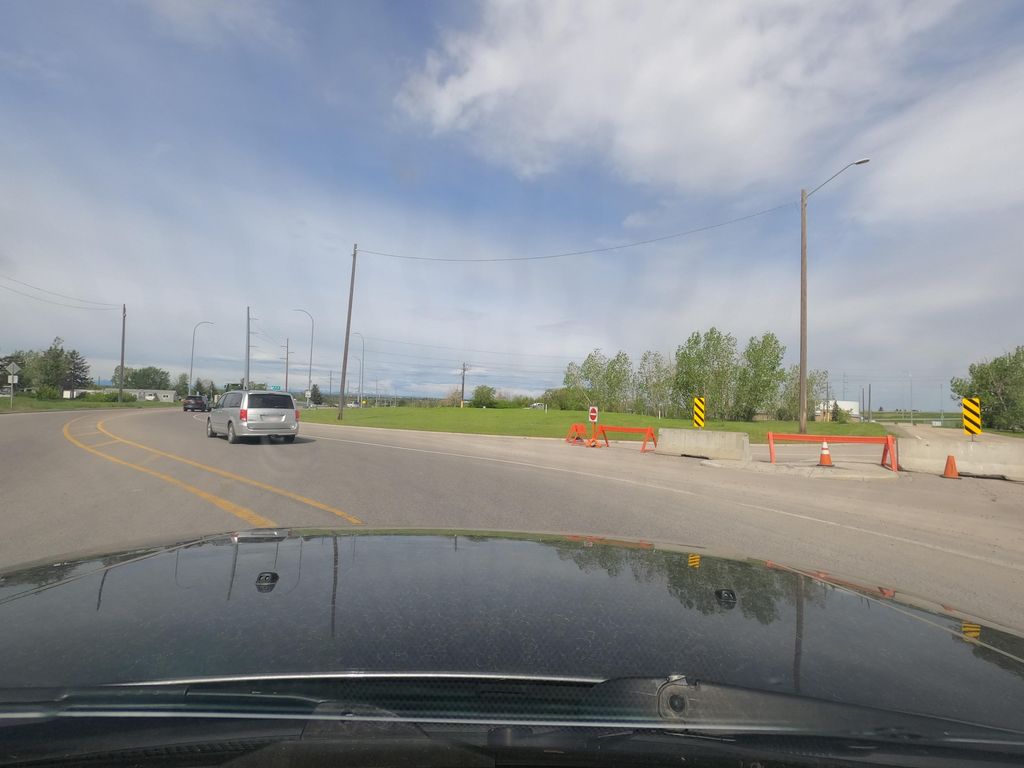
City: calgary